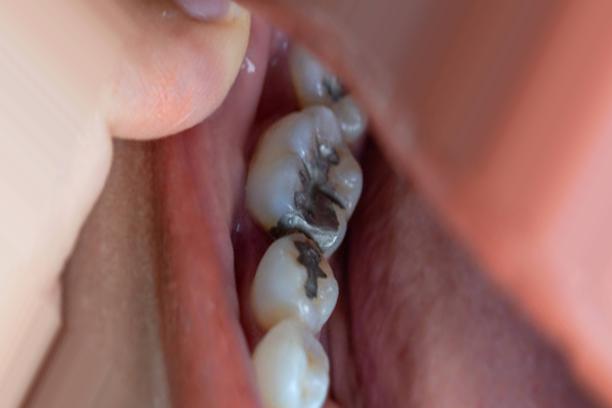
Condition: Caries